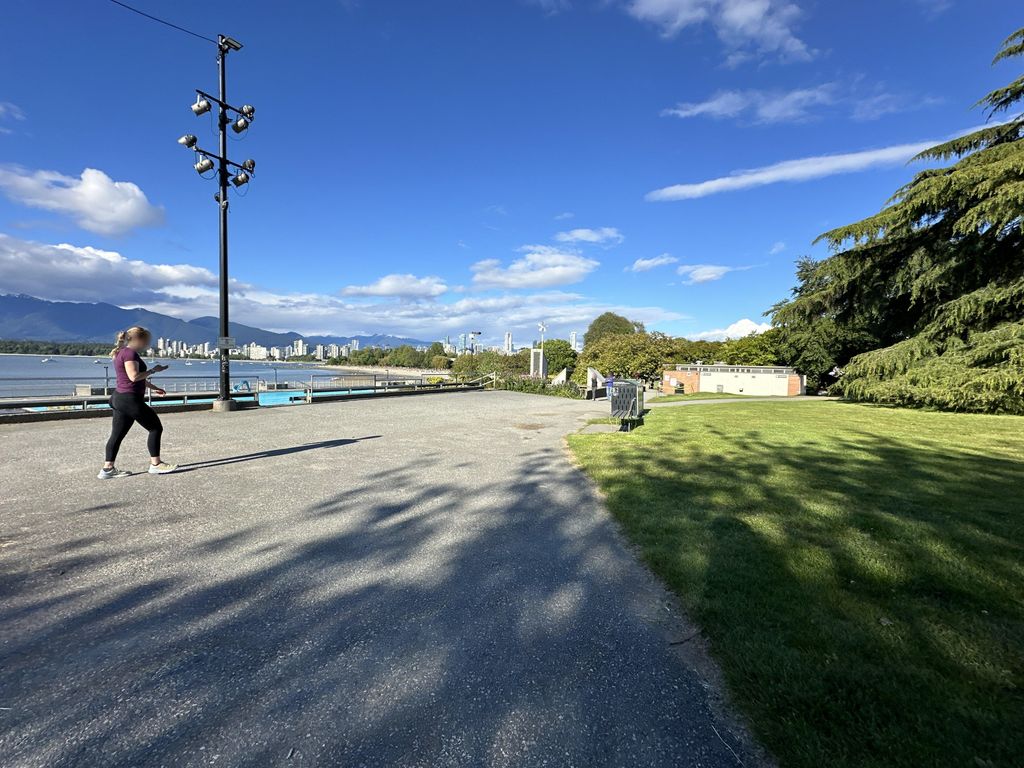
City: vancouver